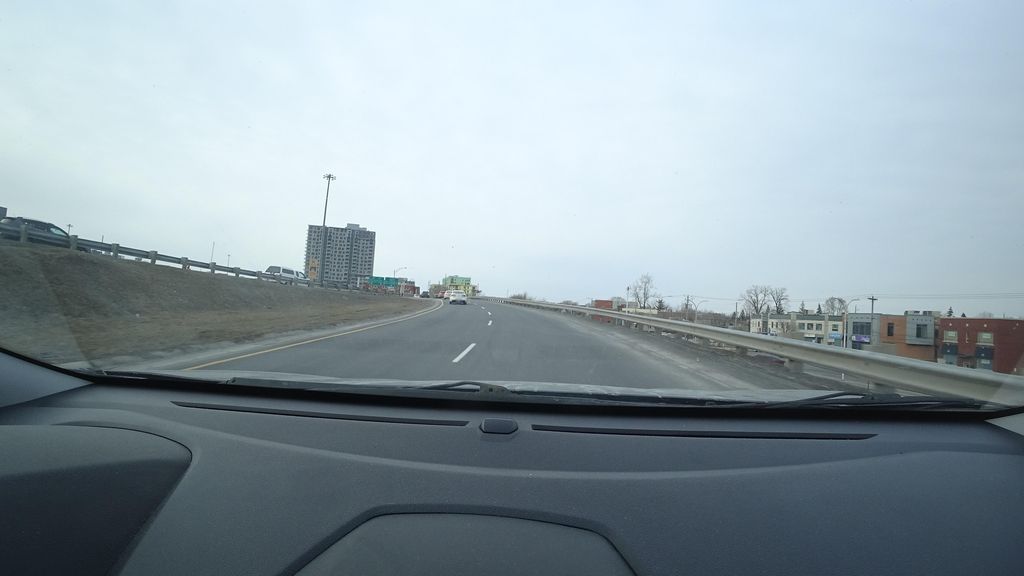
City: montreal